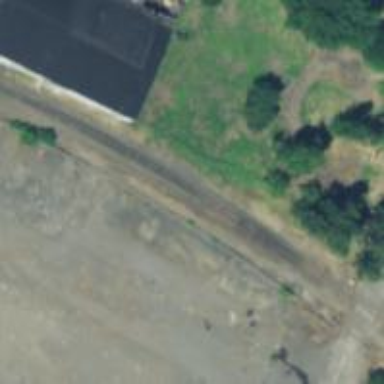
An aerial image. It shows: Railway siding for service.